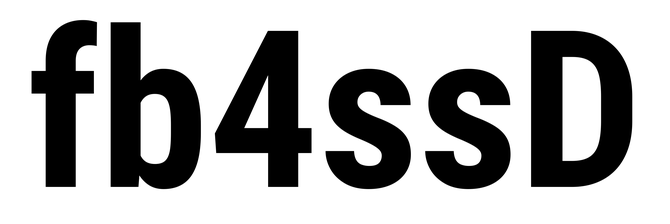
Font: Roboto_Condensed_Bold